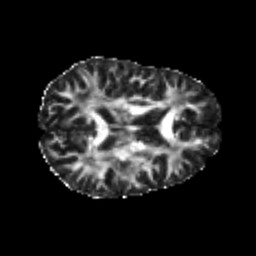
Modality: FA
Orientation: axial
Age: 21
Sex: female
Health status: healthy
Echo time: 0.074 s